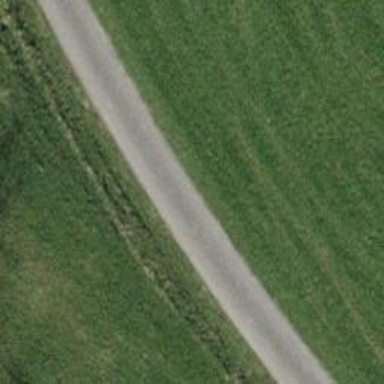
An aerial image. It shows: Asphalt track with grade1 tracktype.